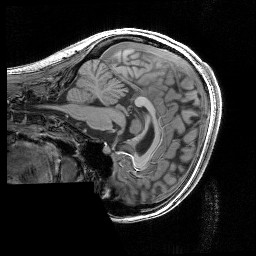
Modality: T1w
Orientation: sagittal
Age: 27
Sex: female
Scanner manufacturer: siemens
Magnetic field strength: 3 T
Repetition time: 2.3 s
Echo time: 0.00344 s